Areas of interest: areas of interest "Tongxiang City Lingwu Vegetable Market"
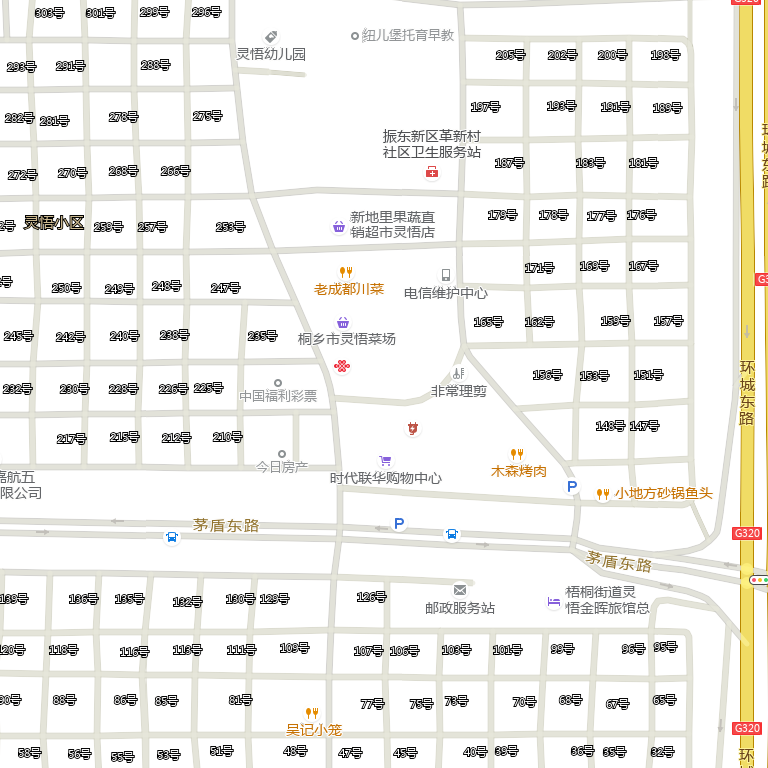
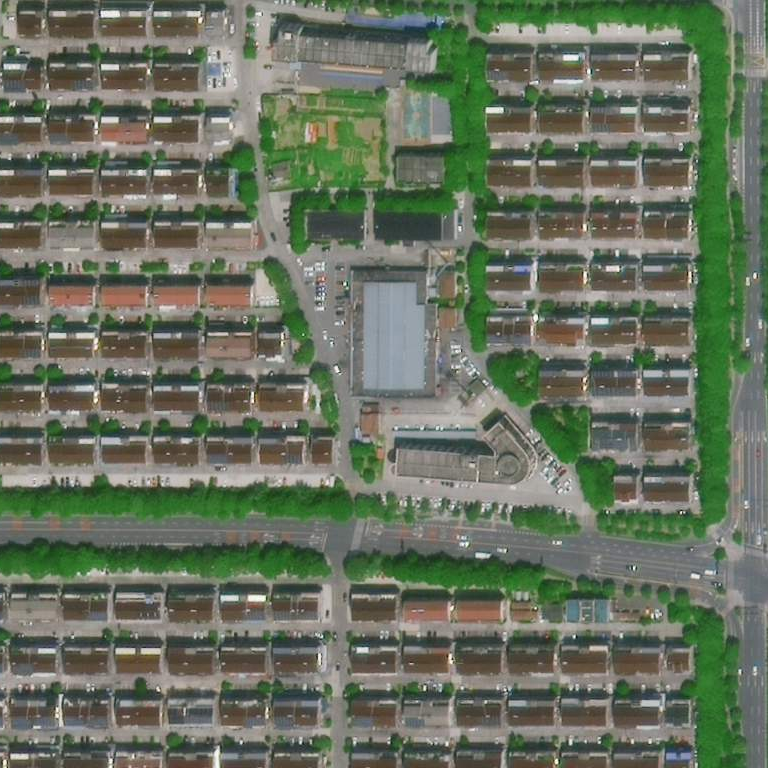